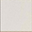
Piece: xx